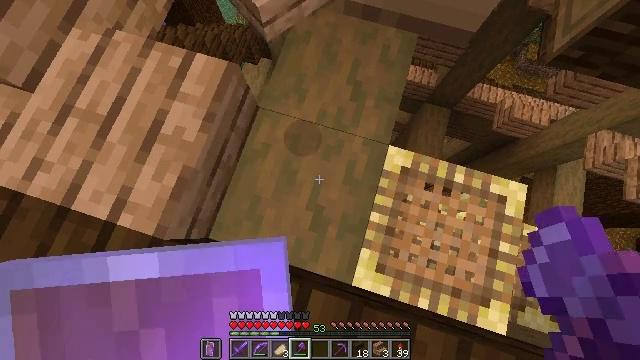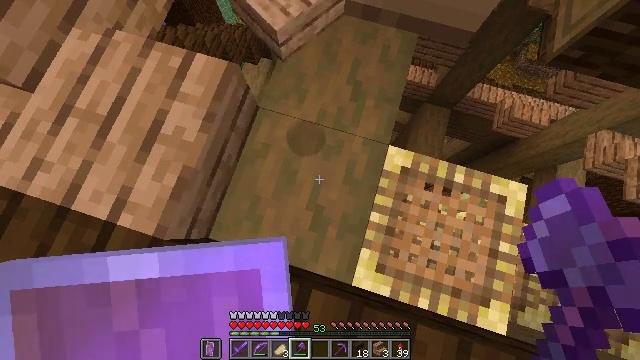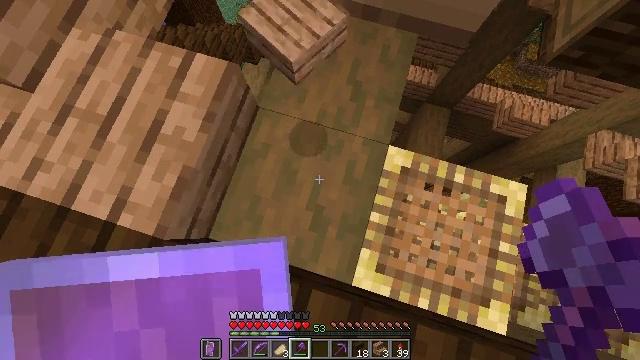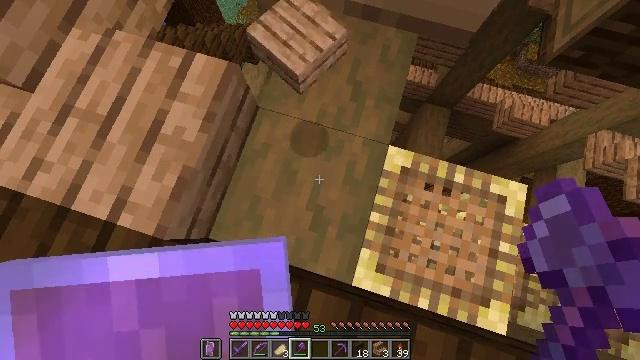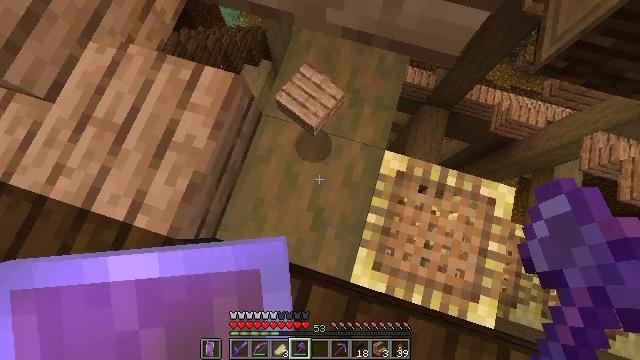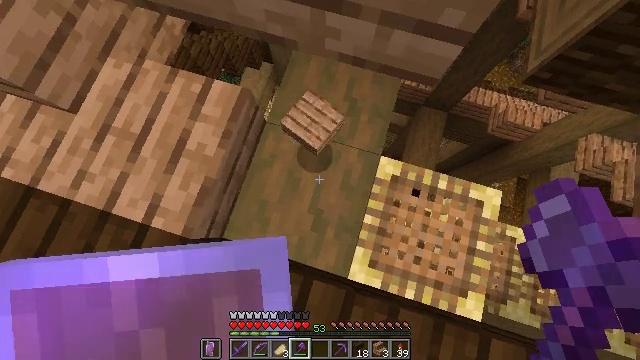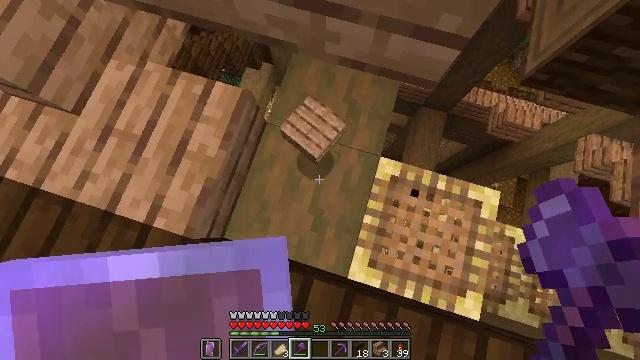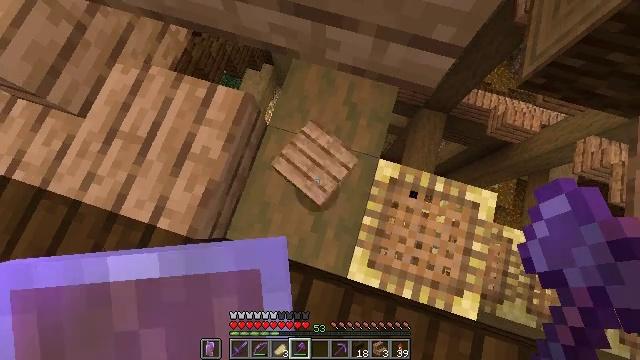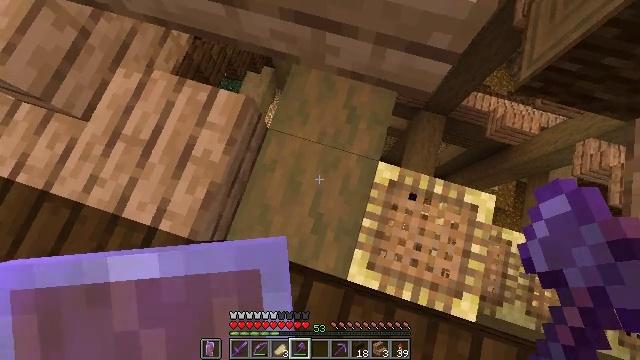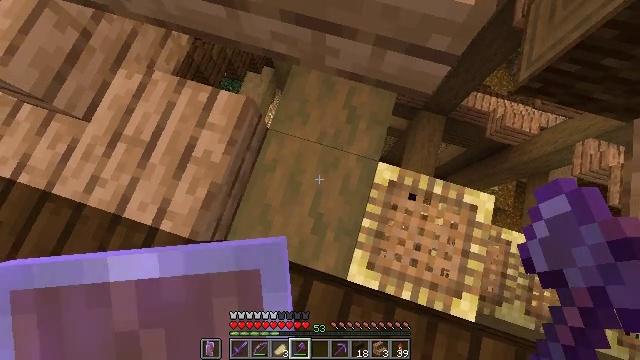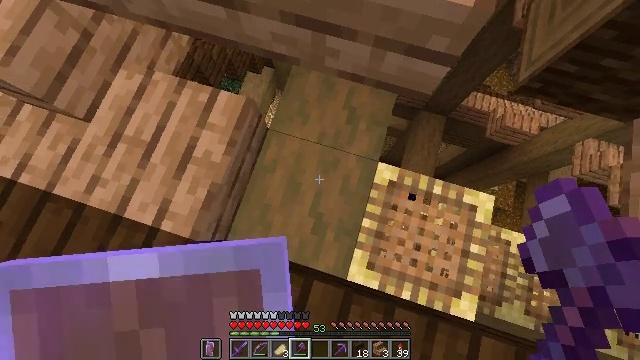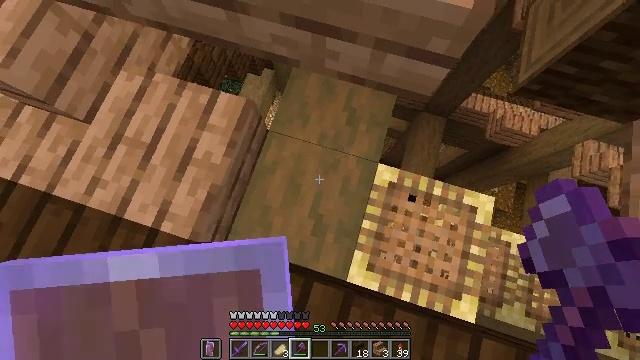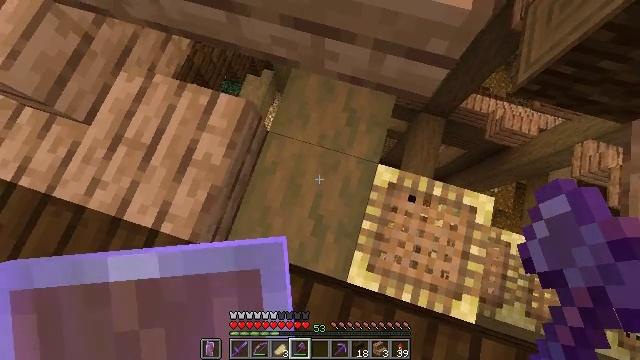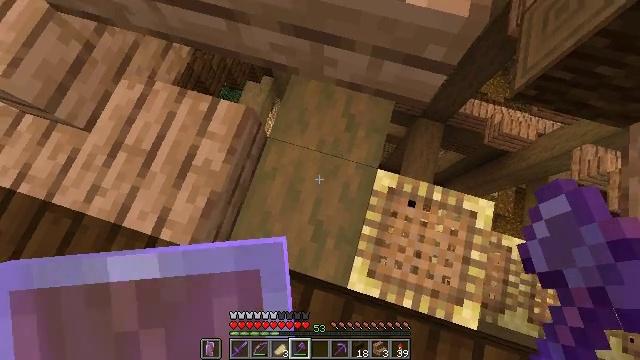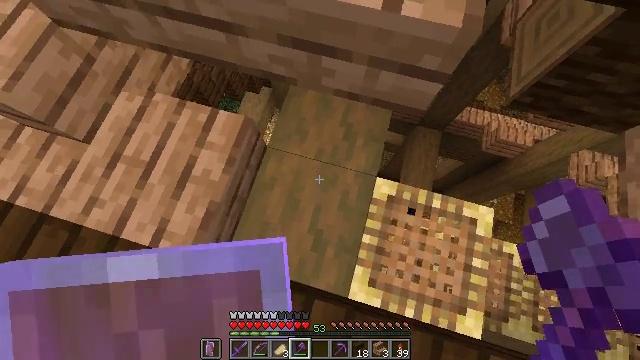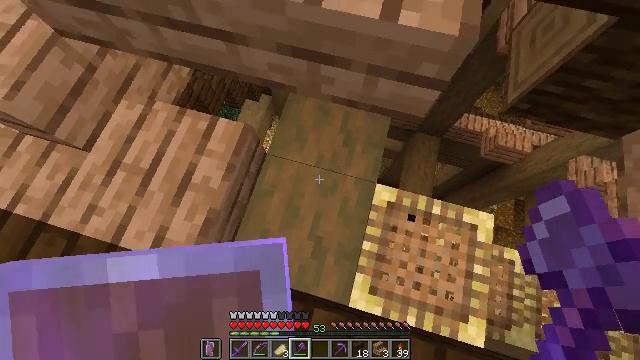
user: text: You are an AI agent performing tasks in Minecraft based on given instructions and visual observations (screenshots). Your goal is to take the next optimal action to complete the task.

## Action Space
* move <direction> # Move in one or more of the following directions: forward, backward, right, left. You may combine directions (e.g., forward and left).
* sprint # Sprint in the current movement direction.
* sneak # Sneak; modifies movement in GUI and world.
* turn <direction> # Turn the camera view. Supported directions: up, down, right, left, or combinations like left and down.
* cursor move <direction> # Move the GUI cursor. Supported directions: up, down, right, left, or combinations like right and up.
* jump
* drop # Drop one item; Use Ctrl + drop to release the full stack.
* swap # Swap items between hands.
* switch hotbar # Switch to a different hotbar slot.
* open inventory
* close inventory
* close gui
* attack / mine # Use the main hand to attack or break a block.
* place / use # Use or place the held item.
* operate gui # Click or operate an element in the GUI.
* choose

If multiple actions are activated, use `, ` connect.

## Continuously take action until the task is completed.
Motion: motion action
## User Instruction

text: Break the jungle slab to collect it.
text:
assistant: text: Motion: sneak
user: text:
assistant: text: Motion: sneak
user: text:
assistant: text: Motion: no_op
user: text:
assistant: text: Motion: no_op
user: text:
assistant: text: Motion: no_op
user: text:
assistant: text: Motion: no_op
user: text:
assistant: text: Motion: no_op
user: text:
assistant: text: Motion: no_op
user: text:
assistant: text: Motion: no_op
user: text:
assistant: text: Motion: no_op
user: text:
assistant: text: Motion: no_op
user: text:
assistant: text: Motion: no_op
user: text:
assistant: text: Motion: turn up
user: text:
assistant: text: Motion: turn up
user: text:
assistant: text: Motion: turn up
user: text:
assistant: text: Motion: turn left and up
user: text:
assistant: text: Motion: turn left and up
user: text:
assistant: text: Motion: turn left and up
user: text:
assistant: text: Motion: no_op
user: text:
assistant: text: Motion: sneak
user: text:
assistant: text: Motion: sneak
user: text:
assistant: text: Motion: sneak
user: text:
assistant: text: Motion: sneak
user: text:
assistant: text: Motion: sneak
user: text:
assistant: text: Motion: sneak
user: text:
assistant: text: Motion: sneak, turn right and down
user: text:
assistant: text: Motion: sneak, turn right and down
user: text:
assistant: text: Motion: sneak, turn right and down
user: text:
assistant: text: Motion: sneak, turn right and down
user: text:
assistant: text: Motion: sneak